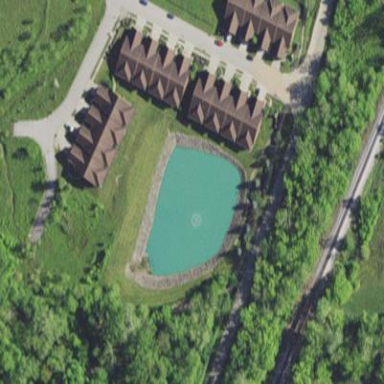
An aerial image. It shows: Serene pond surrounded by nature.